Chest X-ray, PA view. Patient: 67 years old, sex M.
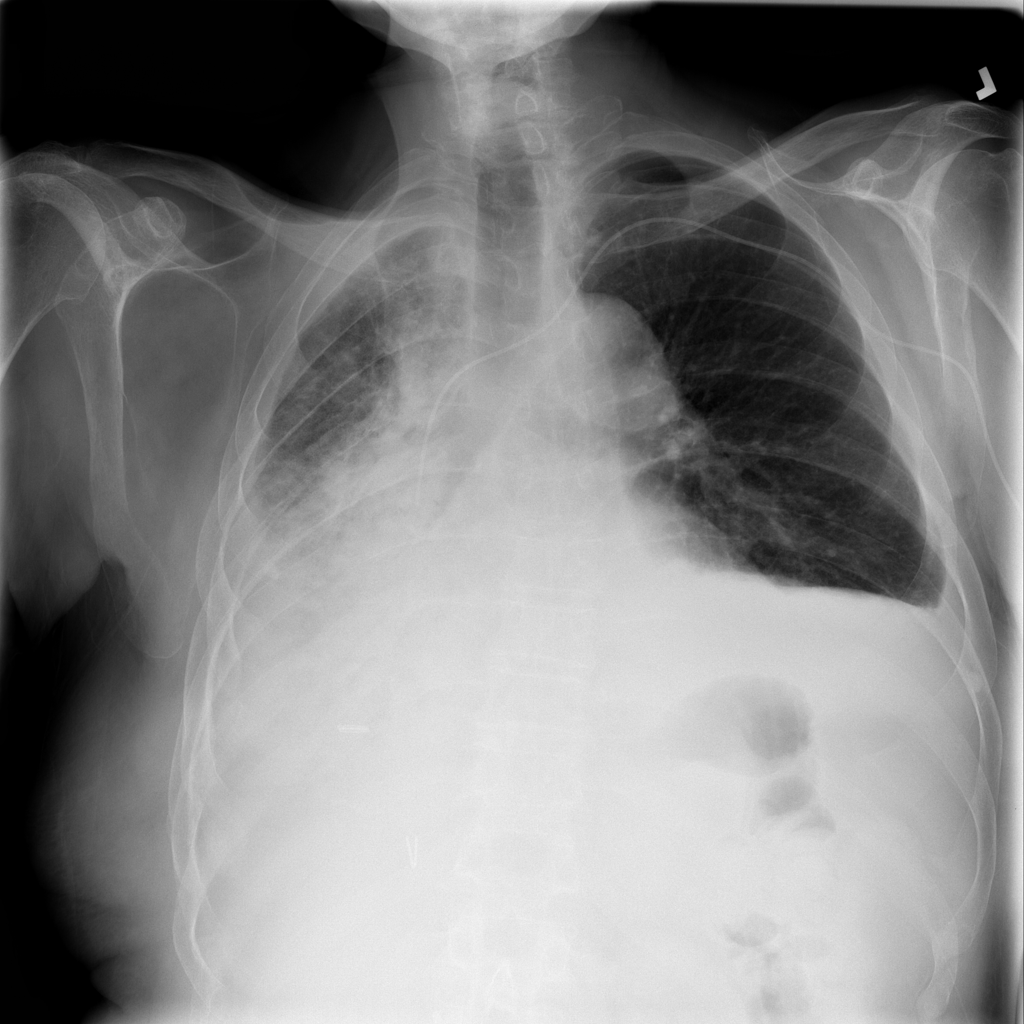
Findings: Consolidation, Effusion